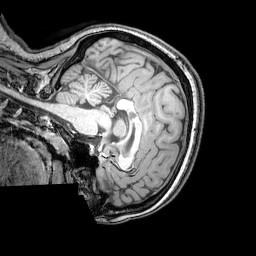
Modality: T1w
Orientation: sagittal
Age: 23
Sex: female
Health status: healthy
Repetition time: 0.081 s
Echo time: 0.037 s